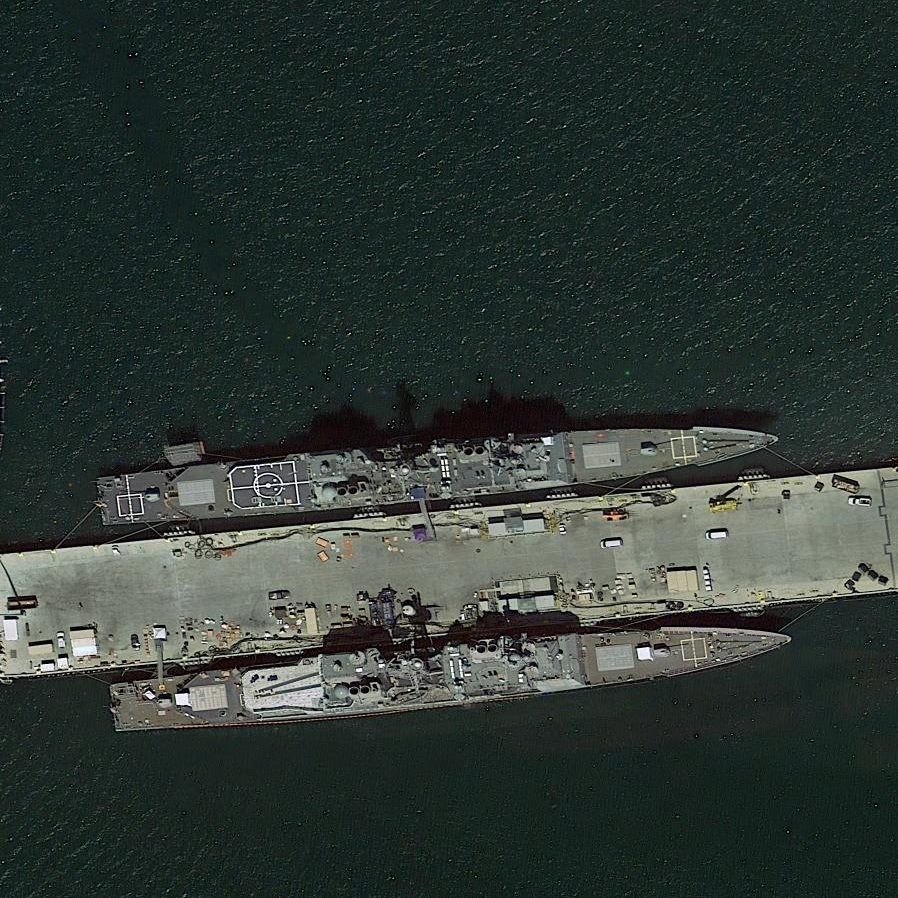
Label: cruiser